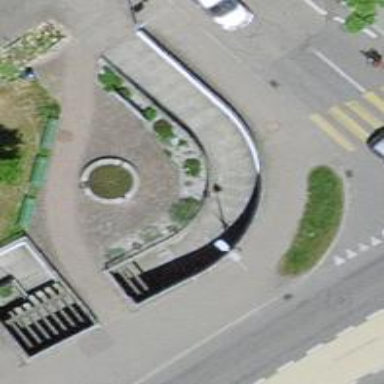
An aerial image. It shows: Footway with concrete surface.